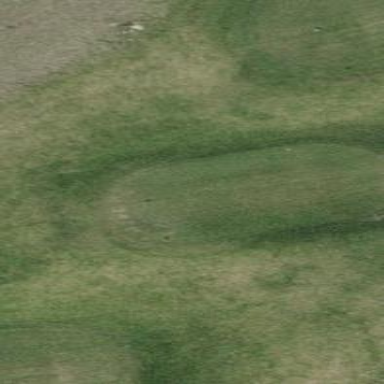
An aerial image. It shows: Grass area designated as golf tee.